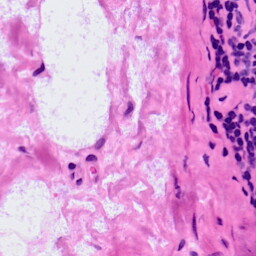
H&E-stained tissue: LymphNode